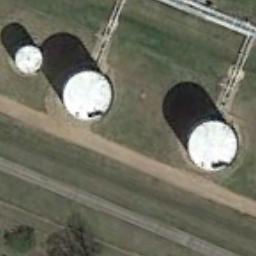
Label: storage tanks